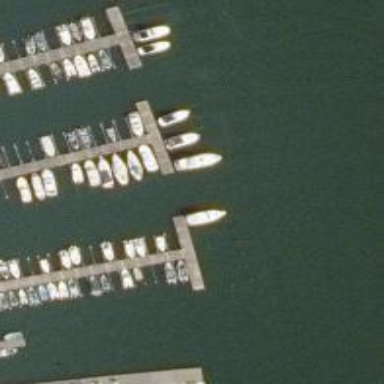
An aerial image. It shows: Pier with mooring facilities.